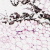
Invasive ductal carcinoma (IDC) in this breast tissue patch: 0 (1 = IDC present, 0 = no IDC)